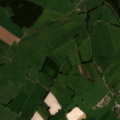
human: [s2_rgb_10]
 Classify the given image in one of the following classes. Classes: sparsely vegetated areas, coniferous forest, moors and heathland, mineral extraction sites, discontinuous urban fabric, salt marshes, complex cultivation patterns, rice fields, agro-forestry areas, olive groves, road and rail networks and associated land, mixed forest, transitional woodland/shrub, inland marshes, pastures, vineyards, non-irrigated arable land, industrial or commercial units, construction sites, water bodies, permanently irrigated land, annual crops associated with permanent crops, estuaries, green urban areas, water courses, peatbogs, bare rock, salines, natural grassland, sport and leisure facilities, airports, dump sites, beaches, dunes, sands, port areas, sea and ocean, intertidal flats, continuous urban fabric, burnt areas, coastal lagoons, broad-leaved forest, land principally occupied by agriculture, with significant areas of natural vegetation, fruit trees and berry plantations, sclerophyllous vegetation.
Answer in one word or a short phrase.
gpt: discontinuous urban fabric, pastures, land principally occupied by agriculture, with significant areas of natural vegetation, coniferous forest